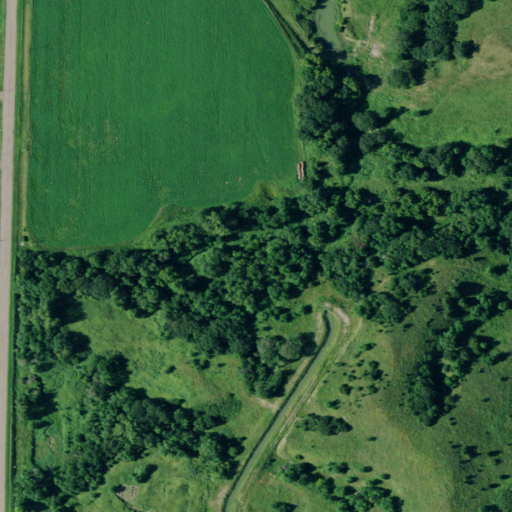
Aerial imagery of valley in Nebraska named Big Oak Canyon containing deciduous forest, grassland, cultivated crops, low intensity development, open development, and medium intensity development